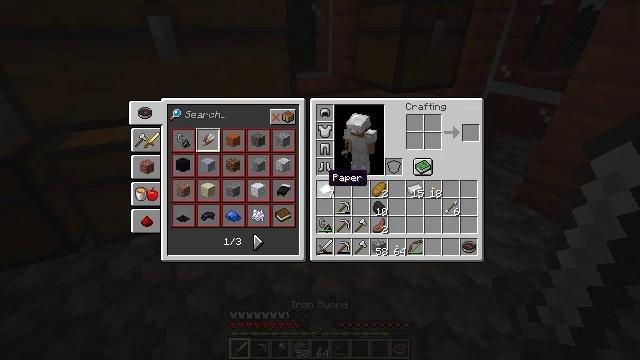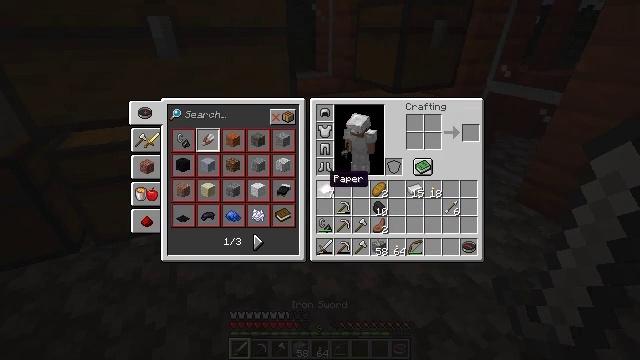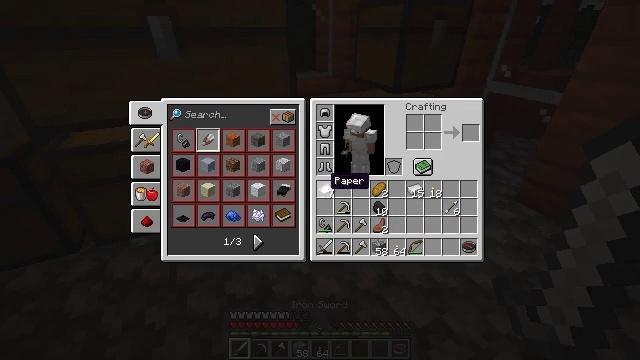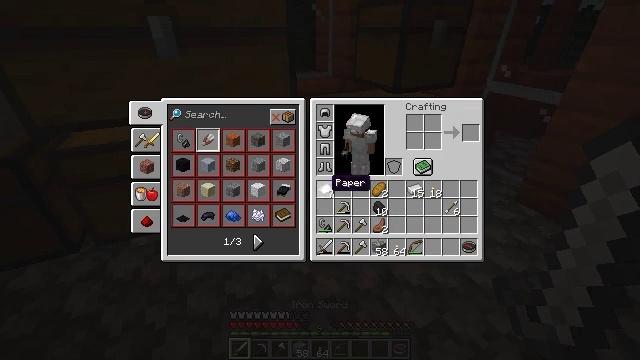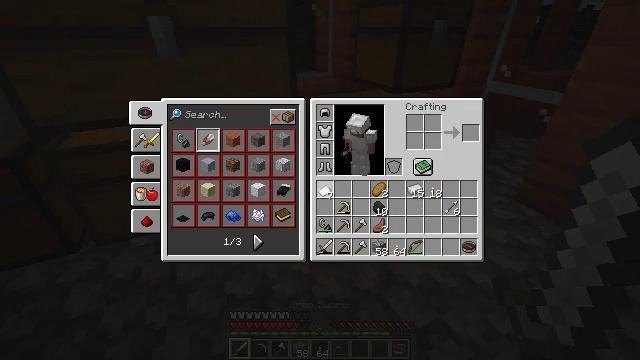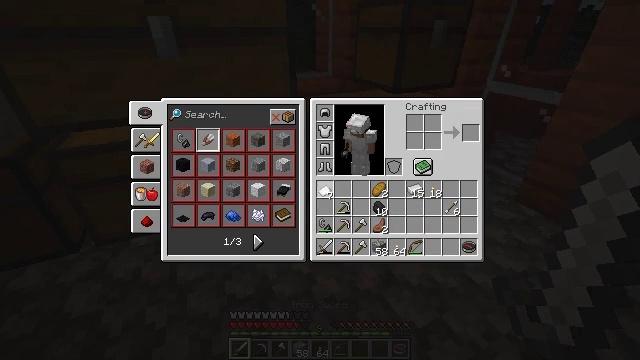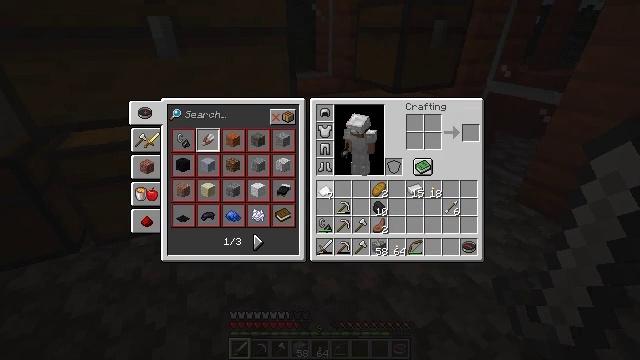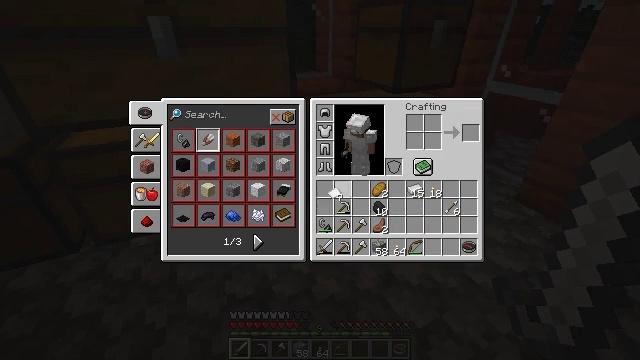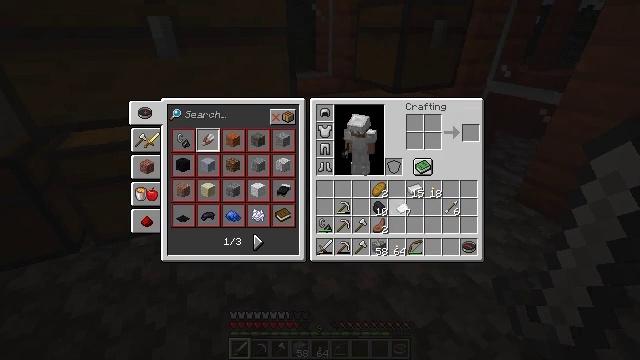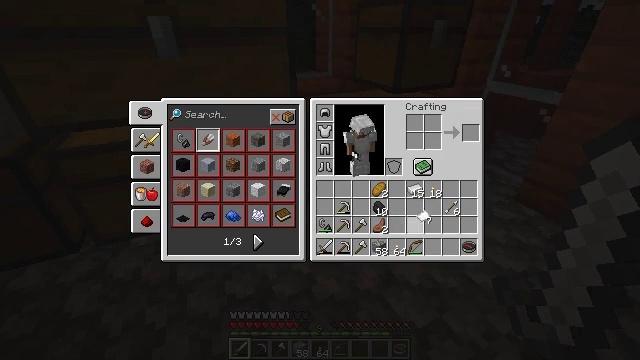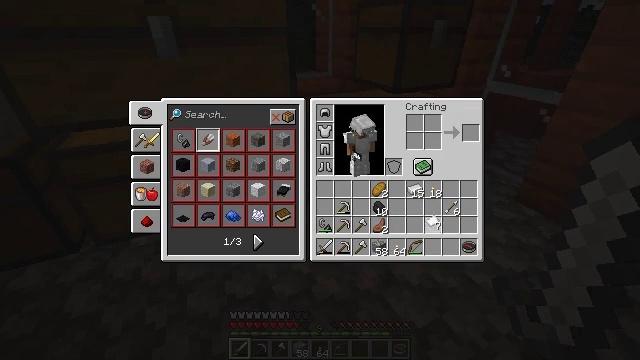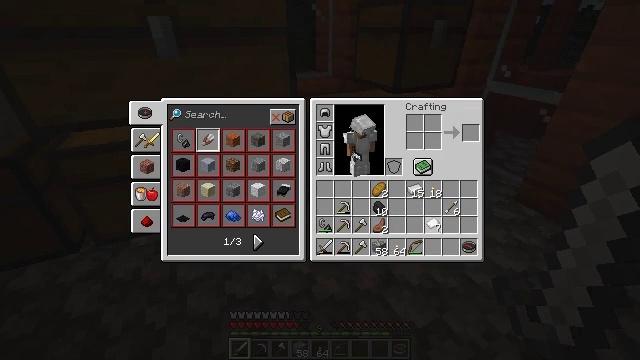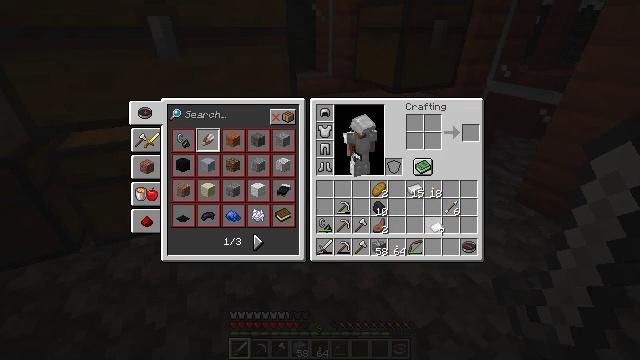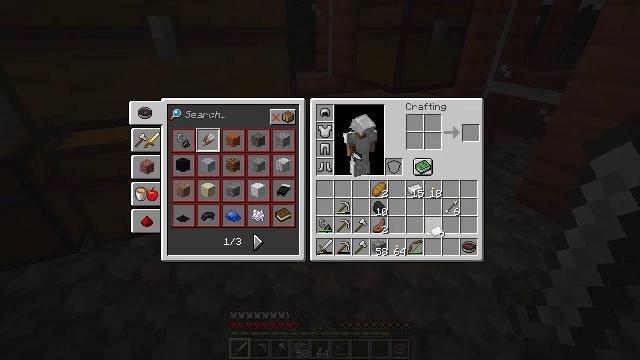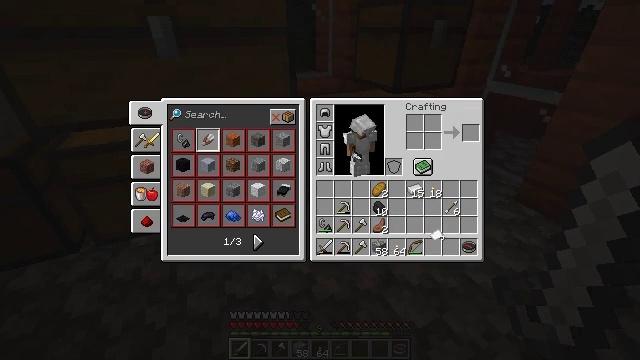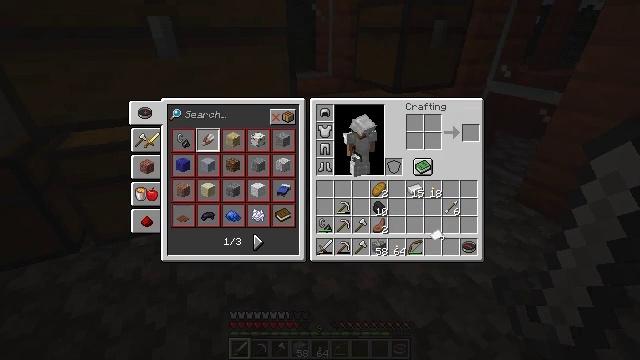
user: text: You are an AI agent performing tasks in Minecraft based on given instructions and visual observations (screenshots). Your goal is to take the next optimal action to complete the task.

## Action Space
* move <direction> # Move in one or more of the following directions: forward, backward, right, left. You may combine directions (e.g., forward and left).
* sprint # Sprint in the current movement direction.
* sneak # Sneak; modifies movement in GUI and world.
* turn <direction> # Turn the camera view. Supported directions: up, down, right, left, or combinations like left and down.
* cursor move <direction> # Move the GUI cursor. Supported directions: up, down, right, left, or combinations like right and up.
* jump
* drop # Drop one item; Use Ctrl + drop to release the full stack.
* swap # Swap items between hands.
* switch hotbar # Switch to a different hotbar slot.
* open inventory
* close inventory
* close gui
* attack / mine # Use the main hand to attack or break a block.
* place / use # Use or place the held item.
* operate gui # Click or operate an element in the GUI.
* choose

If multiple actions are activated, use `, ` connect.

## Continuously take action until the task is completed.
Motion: motion action
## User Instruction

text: Access a crafting table to create a stonecutter.
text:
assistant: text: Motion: no_op
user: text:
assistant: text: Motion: no_op
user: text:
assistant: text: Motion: no_op
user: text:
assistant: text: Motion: attack / mine
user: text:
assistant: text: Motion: attack / mine
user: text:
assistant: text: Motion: attack / mine
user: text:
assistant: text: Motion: turn right
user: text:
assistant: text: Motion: turn right and down
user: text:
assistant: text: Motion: turn right and down
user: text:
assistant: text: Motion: turn right
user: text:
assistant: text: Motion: no_op
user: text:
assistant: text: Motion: no_op
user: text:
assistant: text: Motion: no_op
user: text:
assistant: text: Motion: no_op
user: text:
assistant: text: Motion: no_op
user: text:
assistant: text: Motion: no_op
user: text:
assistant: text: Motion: no_op
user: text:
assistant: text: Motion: no_op
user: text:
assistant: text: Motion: no_op
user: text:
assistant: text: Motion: turn down
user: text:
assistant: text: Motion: attack / mine
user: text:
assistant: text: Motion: attack / mine
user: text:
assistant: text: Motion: attack / mine
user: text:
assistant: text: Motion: attack / mine
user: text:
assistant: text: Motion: no_op
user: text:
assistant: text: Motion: no_op
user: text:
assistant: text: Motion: no_op
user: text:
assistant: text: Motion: no_op
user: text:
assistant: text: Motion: no_op
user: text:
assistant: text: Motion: no_op